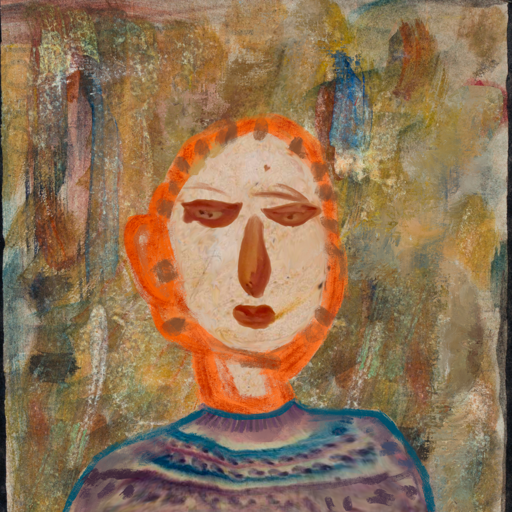
Background: Pipe, Head And Neck Front: Rupkatha, Face Front: Pious_Lady, Bust: HillGirl, Hair Front: Blank, Head Accessory: Blank, Second Necklace: Blank, Necklace: Blank, Baby: Blank